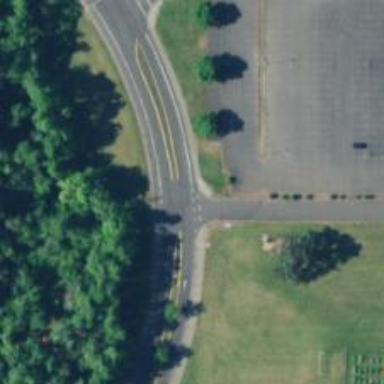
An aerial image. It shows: Asphalt footway with marked crossing.